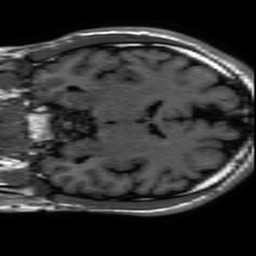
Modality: inplaneT1
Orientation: coronal
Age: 18
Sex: male
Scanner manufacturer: ge
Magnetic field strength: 3 T
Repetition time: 2.297 s
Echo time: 0.02273 s